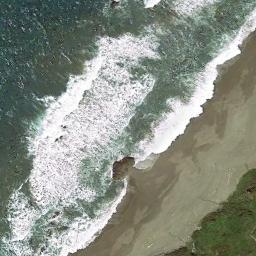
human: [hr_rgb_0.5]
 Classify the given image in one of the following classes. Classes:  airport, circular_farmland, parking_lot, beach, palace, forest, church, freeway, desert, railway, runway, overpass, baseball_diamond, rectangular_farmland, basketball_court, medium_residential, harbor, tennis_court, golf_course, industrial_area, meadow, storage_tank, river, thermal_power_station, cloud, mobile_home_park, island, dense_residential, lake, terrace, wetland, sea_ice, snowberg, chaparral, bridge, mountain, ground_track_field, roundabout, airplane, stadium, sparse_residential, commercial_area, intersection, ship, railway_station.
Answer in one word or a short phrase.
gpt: beach